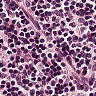
Metastatic tissue present: no